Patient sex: M
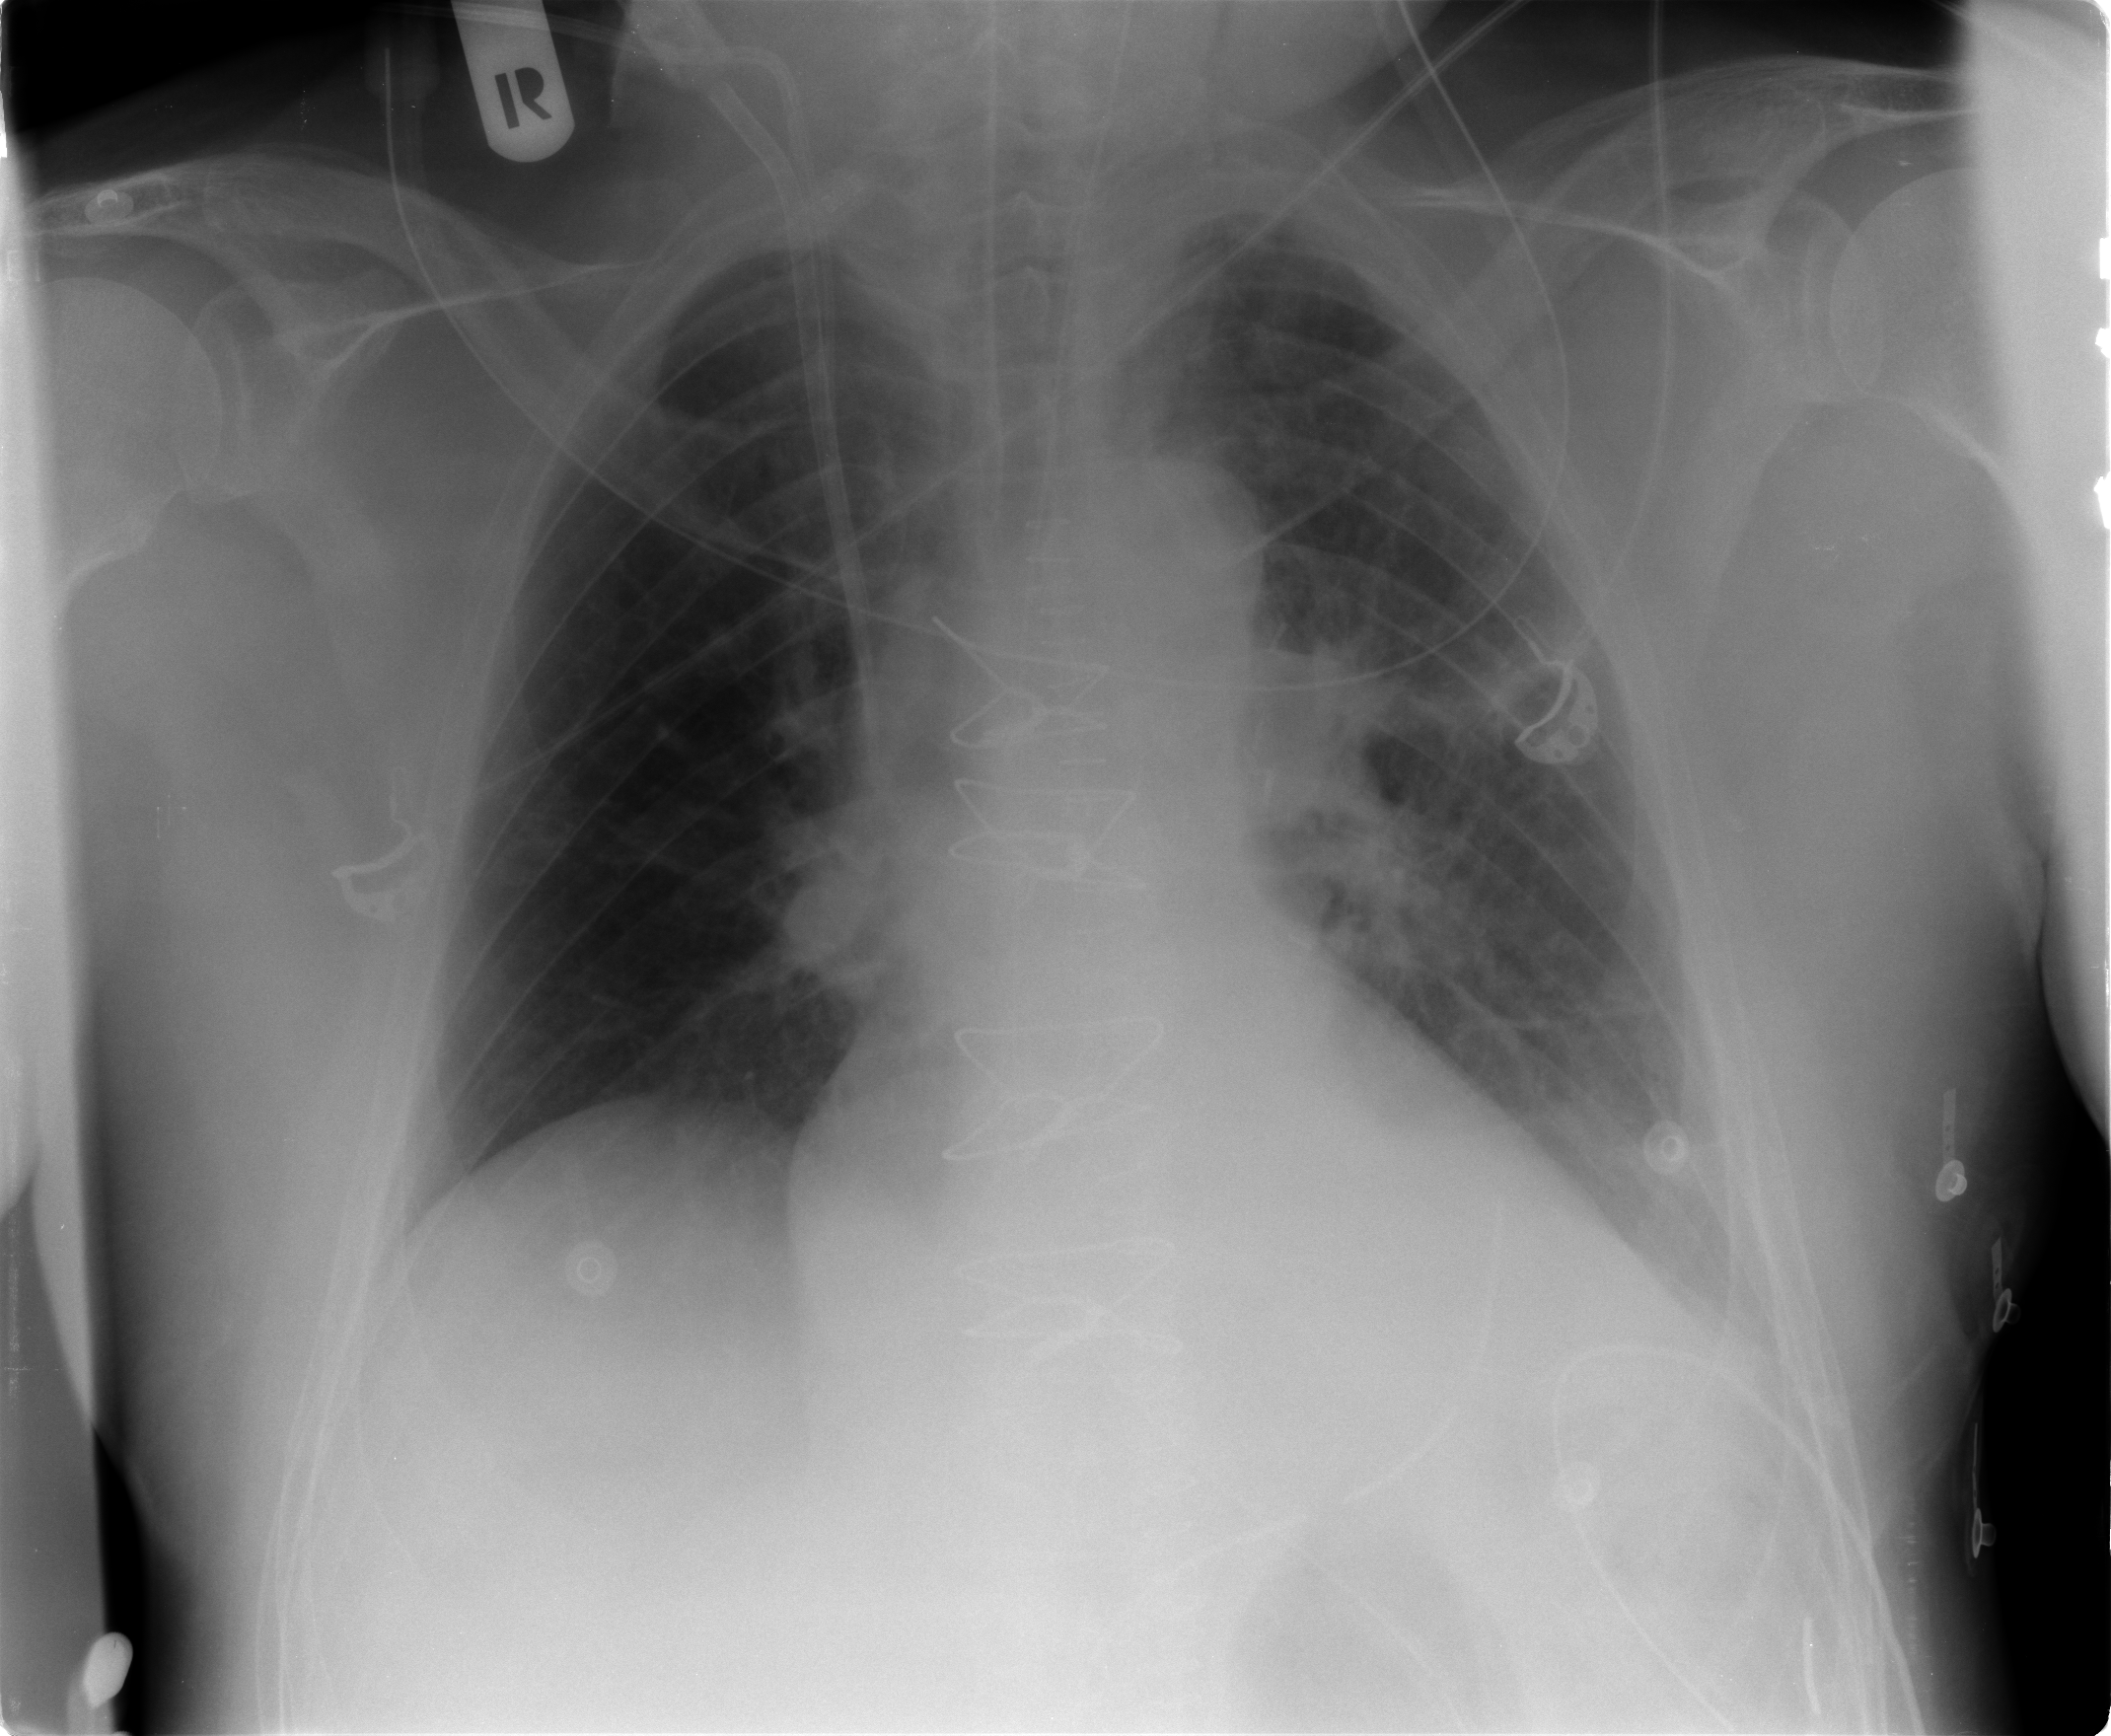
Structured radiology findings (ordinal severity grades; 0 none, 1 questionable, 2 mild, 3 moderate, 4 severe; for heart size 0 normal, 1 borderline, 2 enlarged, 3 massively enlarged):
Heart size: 0
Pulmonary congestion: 1
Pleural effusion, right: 0
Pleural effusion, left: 2
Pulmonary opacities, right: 0
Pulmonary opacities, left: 2
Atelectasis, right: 0
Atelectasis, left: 2